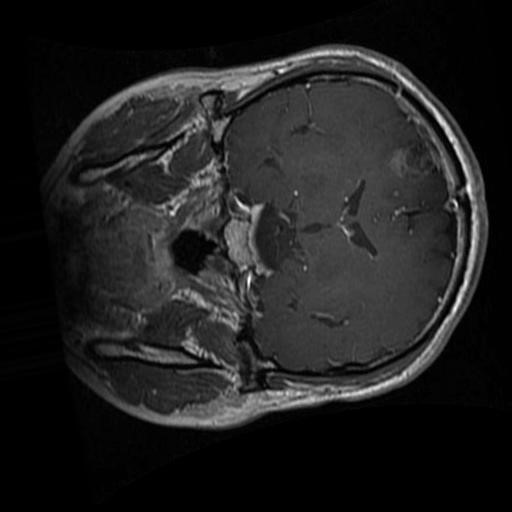
Label: brain_glioma